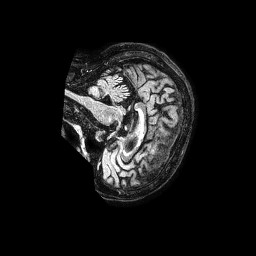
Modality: FLAIR
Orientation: sagittal
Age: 65
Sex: female
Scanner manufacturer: philips
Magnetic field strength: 1.5 T
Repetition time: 4.8 s
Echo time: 0.3 s